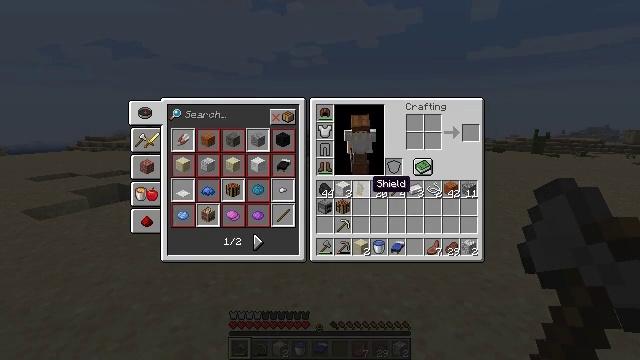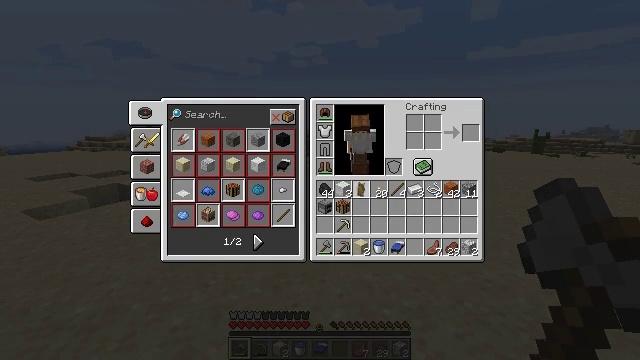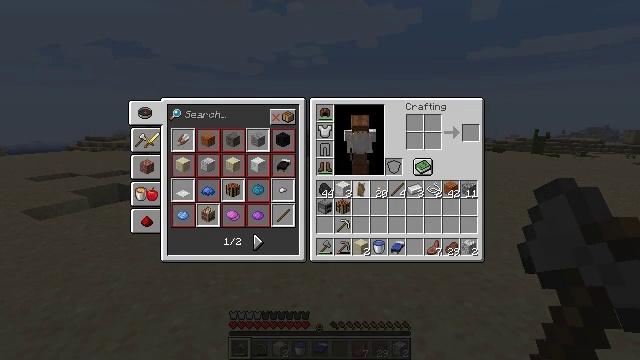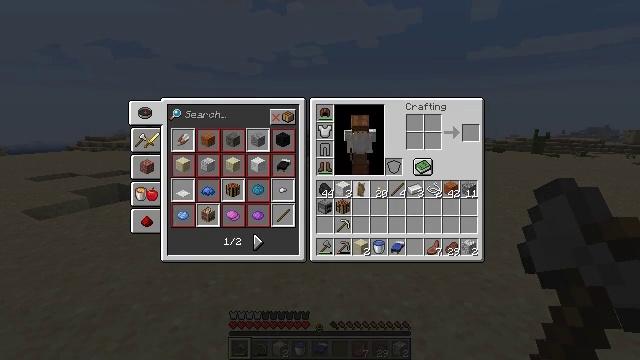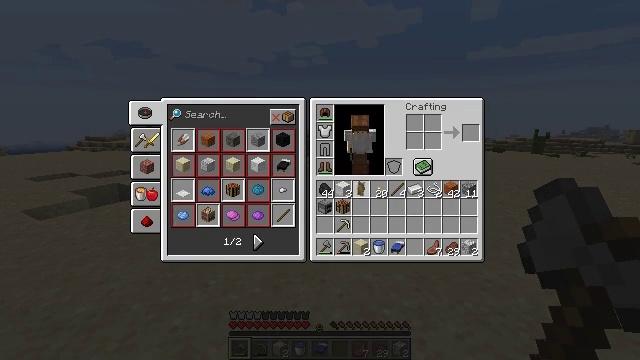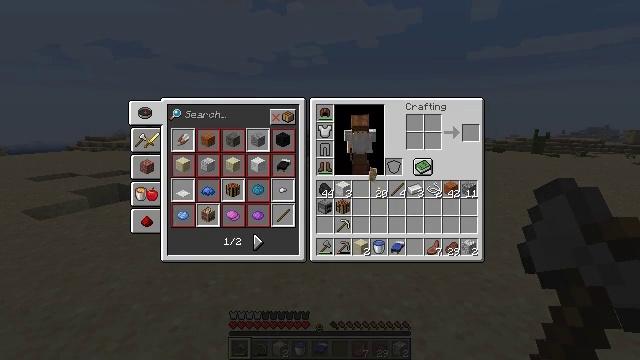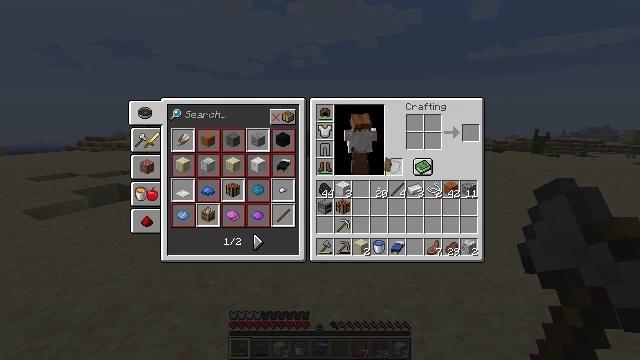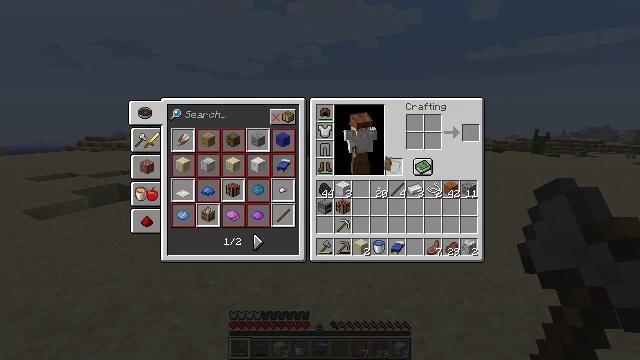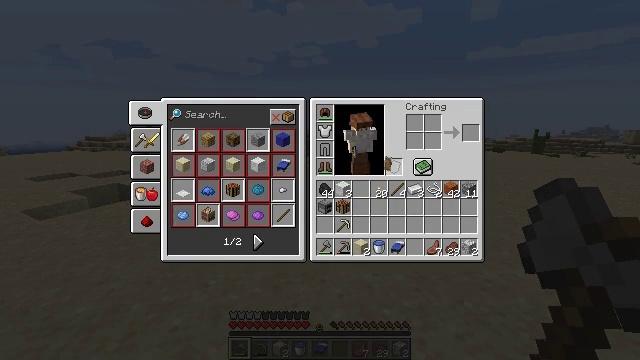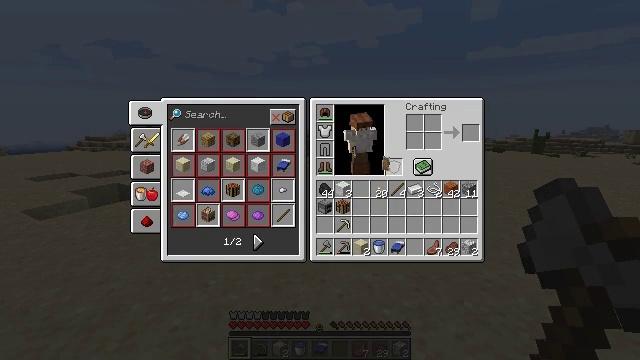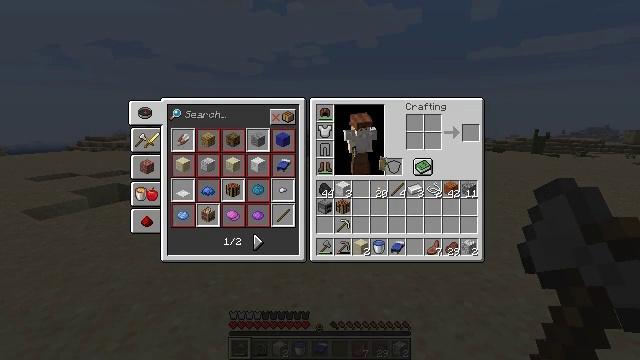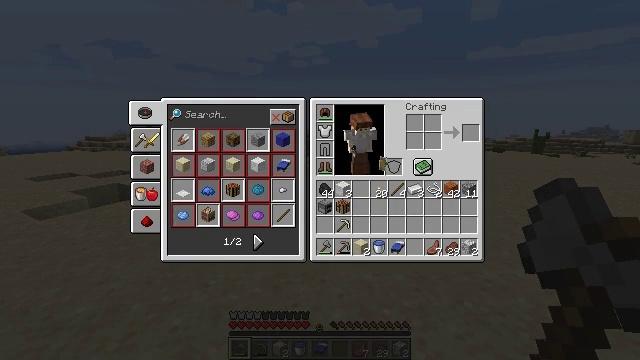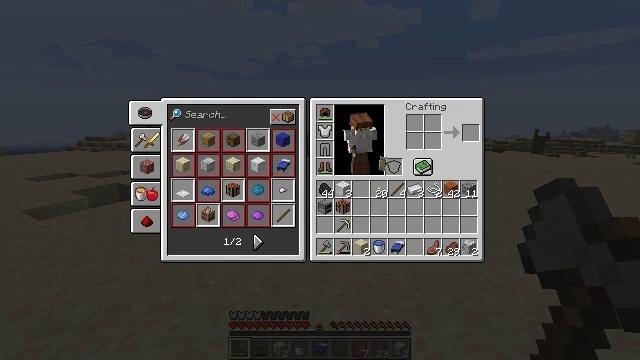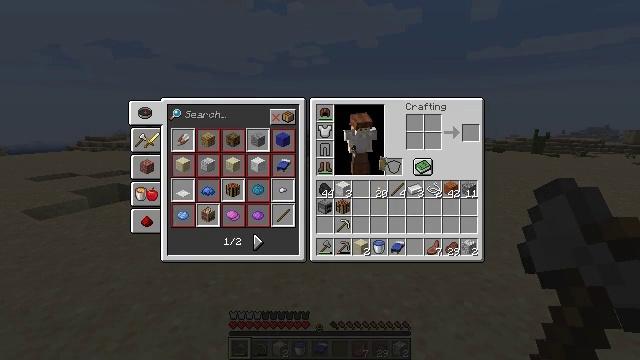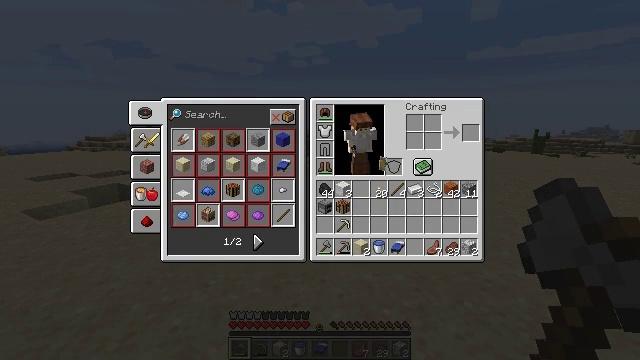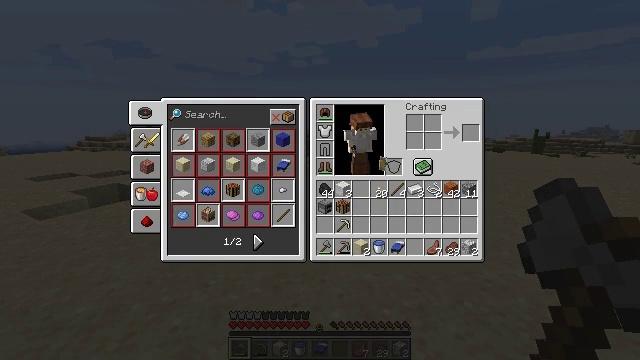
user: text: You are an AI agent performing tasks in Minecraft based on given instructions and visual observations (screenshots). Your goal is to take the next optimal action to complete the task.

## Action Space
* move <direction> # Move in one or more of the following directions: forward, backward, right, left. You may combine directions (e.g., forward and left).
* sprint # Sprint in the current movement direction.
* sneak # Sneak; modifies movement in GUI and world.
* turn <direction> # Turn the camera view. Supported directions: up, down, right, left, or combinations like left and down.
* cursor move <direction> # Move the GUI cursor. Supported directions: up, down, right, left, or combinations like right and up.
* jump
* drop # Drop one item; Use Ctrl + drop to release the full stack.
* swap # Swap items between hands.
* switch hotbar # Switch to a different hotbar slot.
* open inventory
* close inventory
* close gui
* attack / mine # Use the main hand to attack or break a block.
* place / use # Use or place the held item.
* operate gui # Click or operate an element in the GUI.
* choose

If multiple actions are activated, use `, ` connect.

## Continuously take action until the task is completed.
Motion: motion action
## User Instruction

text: Break the orange terracotta for materials.
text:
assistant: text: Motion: operate gui
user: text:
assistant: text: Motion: operate gui
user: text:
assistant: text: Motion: operate gui
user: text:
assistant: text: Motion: no_op
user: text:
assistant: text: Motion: cursor move right and up
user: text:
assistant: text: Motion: cursor move right and up
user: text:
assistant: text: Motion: no_op
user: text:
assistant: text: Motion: no_op
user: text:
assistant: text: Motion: no_op
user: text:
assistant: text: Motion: no_op
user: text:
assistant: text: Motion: operate gui
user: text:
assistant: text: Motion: operate gui
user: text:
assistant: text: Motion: operate gui
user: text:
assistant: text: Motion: no_op
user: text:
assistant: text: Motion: no_op
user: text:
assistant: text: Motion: no_op
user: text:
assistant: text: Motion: no_op
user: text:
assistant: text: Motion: no_op
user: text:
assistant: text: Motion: no_op
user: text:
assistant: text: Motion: no_op
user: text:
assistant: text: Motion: operate gui
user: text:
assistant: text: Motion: operate gui
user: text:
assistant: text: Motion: operate gui
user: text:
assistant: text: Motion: no_op
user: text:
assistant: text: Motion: cursor move left and down
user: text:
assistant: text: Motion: cursor move left and down
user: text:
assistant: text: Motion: no_op
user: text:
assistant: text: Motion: no_op
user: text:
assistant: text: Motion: no_op
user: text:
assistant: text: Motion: no_op